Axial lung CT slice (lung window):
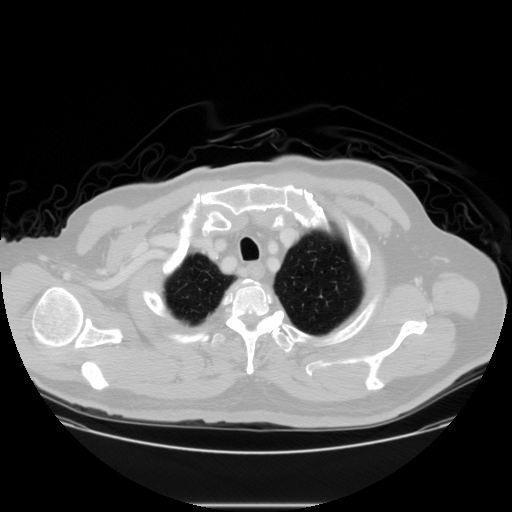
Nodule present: no